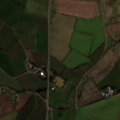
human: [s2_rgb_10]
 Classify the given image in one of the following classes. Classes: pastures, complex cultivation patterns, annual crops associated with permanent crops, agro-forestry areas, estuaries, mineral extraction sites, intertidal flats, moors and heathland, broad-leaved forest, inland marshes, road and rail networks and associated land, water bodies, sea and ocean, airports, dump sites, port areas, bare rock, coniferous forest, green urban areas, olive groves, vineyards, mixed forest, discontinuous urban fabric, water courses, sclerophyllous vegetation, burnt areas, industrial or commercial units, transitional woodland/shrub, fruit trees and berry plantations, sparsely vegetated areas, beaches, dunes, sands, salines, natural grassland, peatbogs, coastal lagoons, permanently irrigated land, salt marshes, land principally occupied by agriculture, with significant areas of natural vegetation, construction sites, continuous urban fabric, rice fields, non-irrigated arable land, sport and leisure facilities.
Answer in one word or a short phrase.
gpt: non-irrigated arable land, pastures